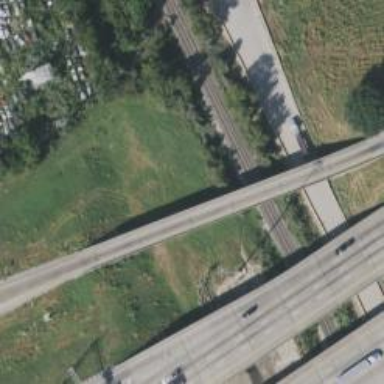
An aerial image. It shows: Bridge over motorway_link.